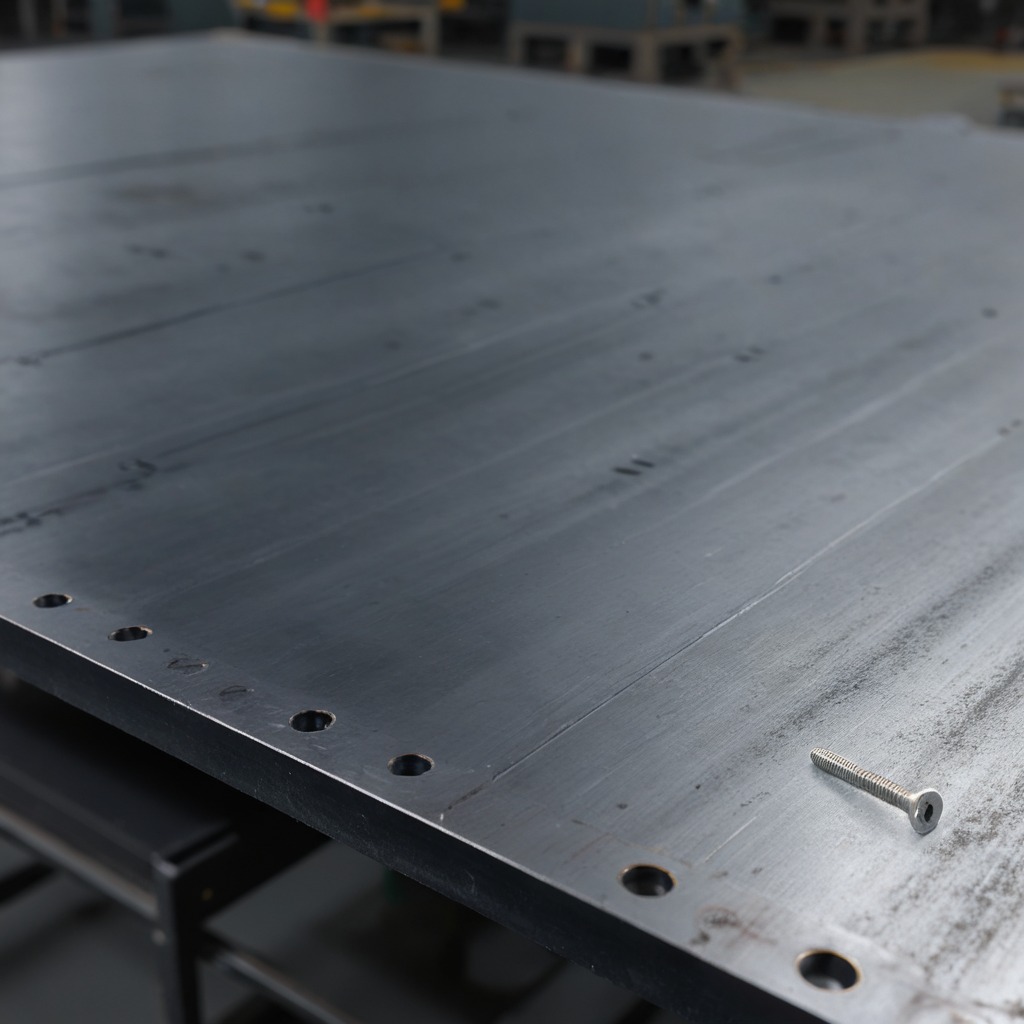
A metal screw lies on a cold steel table in a mining workshop.